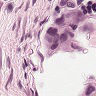
Metastatic tissue present: yes